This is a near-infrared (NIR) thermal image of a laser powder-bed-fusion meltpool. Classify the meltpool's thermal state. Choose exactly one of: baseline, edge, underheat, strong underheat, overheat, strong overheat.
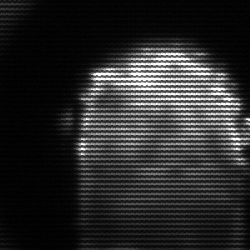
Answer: baseline